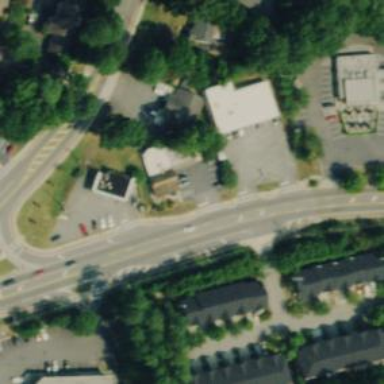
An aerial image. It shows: Veterinary facility.